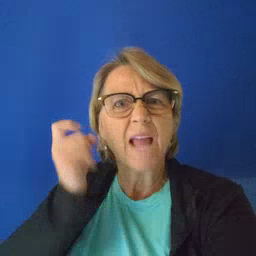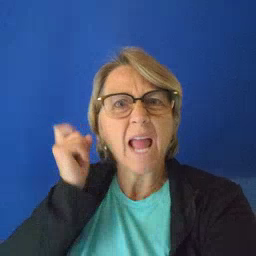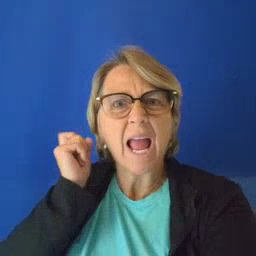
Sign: fast